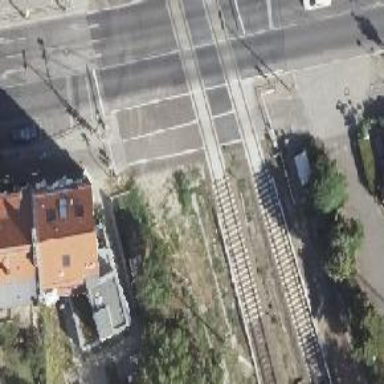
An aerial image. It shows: Full barrier at railway crossing.